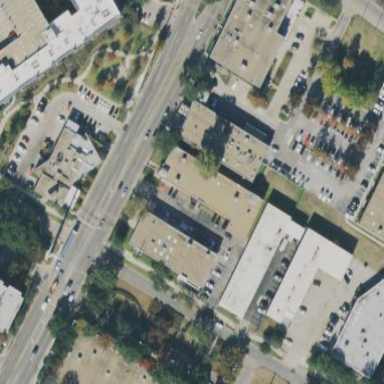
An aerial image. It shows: Commercial building.